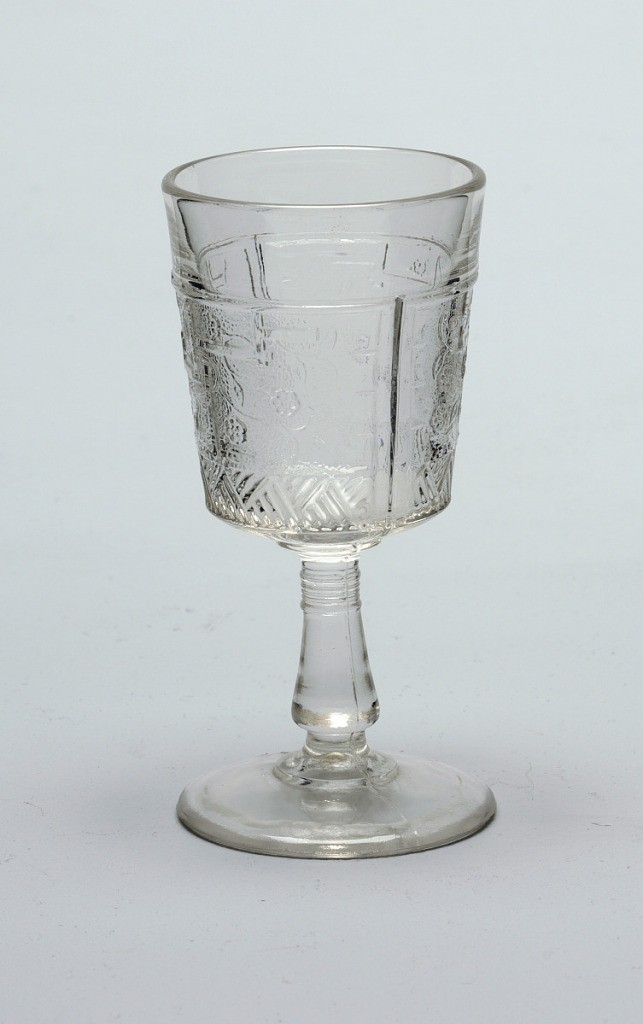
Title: Drinking glass
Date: ca. 1880
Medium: pressed glass
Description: Clear glass.   Tapering cylindrical cup on flaring conical stem on stepped circular foot.  Cup molded with Japanese-inspired decoration of fret work, flowers, and flowing stems and leaves on a pebble-textured ground above a broad band of hatched lines.